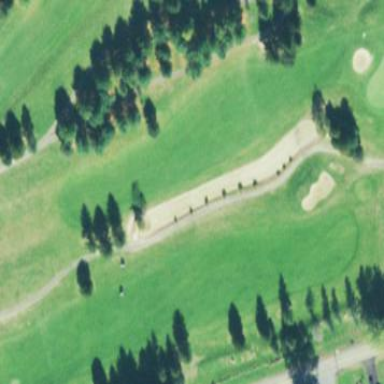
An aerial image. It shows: Golf bunker filled with sandy terrain.